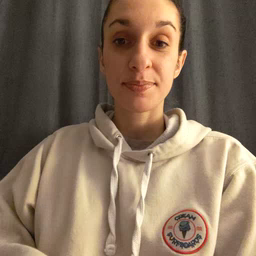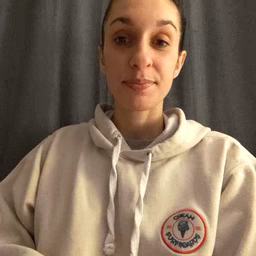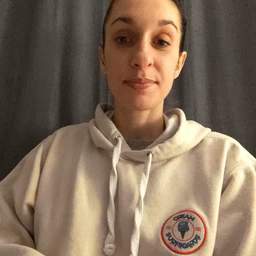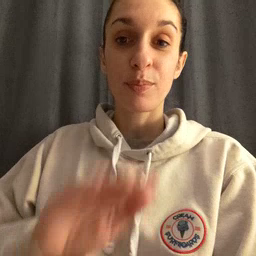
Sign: all